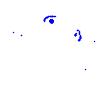
Particle: electron